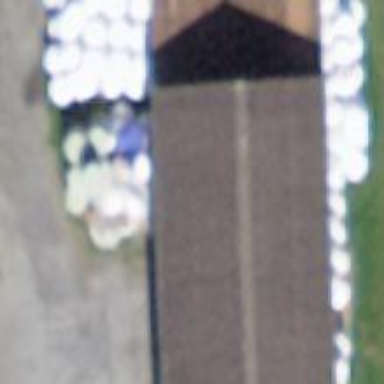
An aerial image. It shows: Shed.